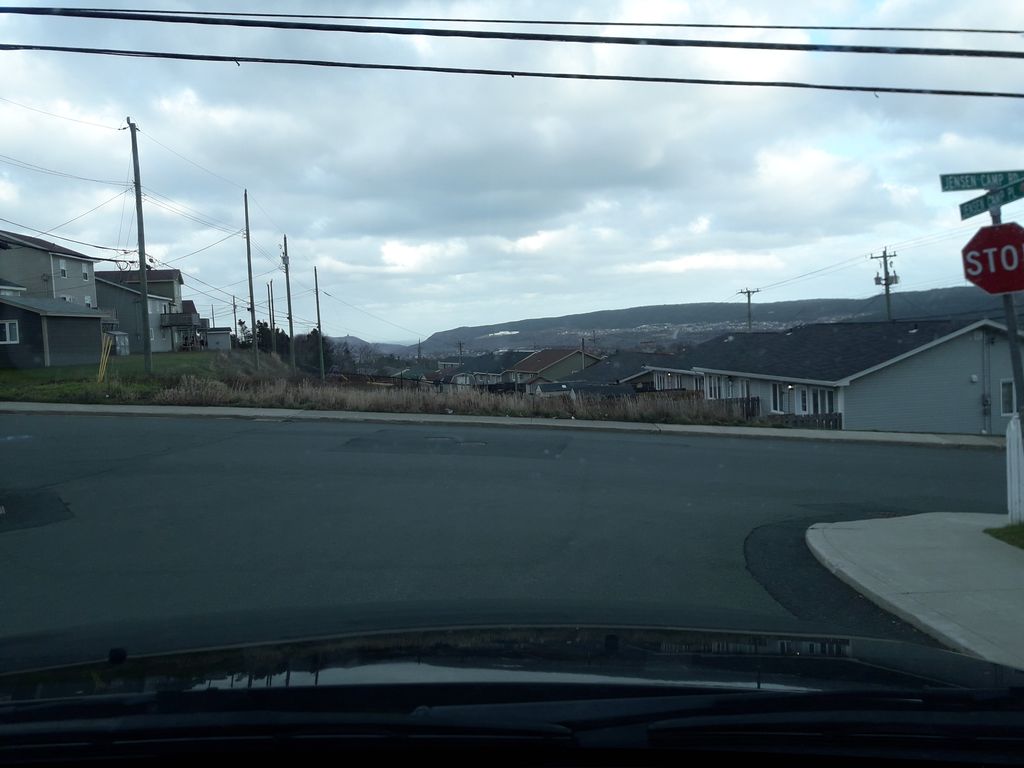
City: st_johns